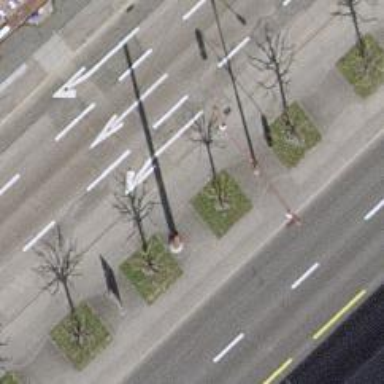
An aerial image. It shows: Avenue lined with deciduous broadleaved trees.